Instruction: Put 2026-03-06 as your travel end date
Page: home
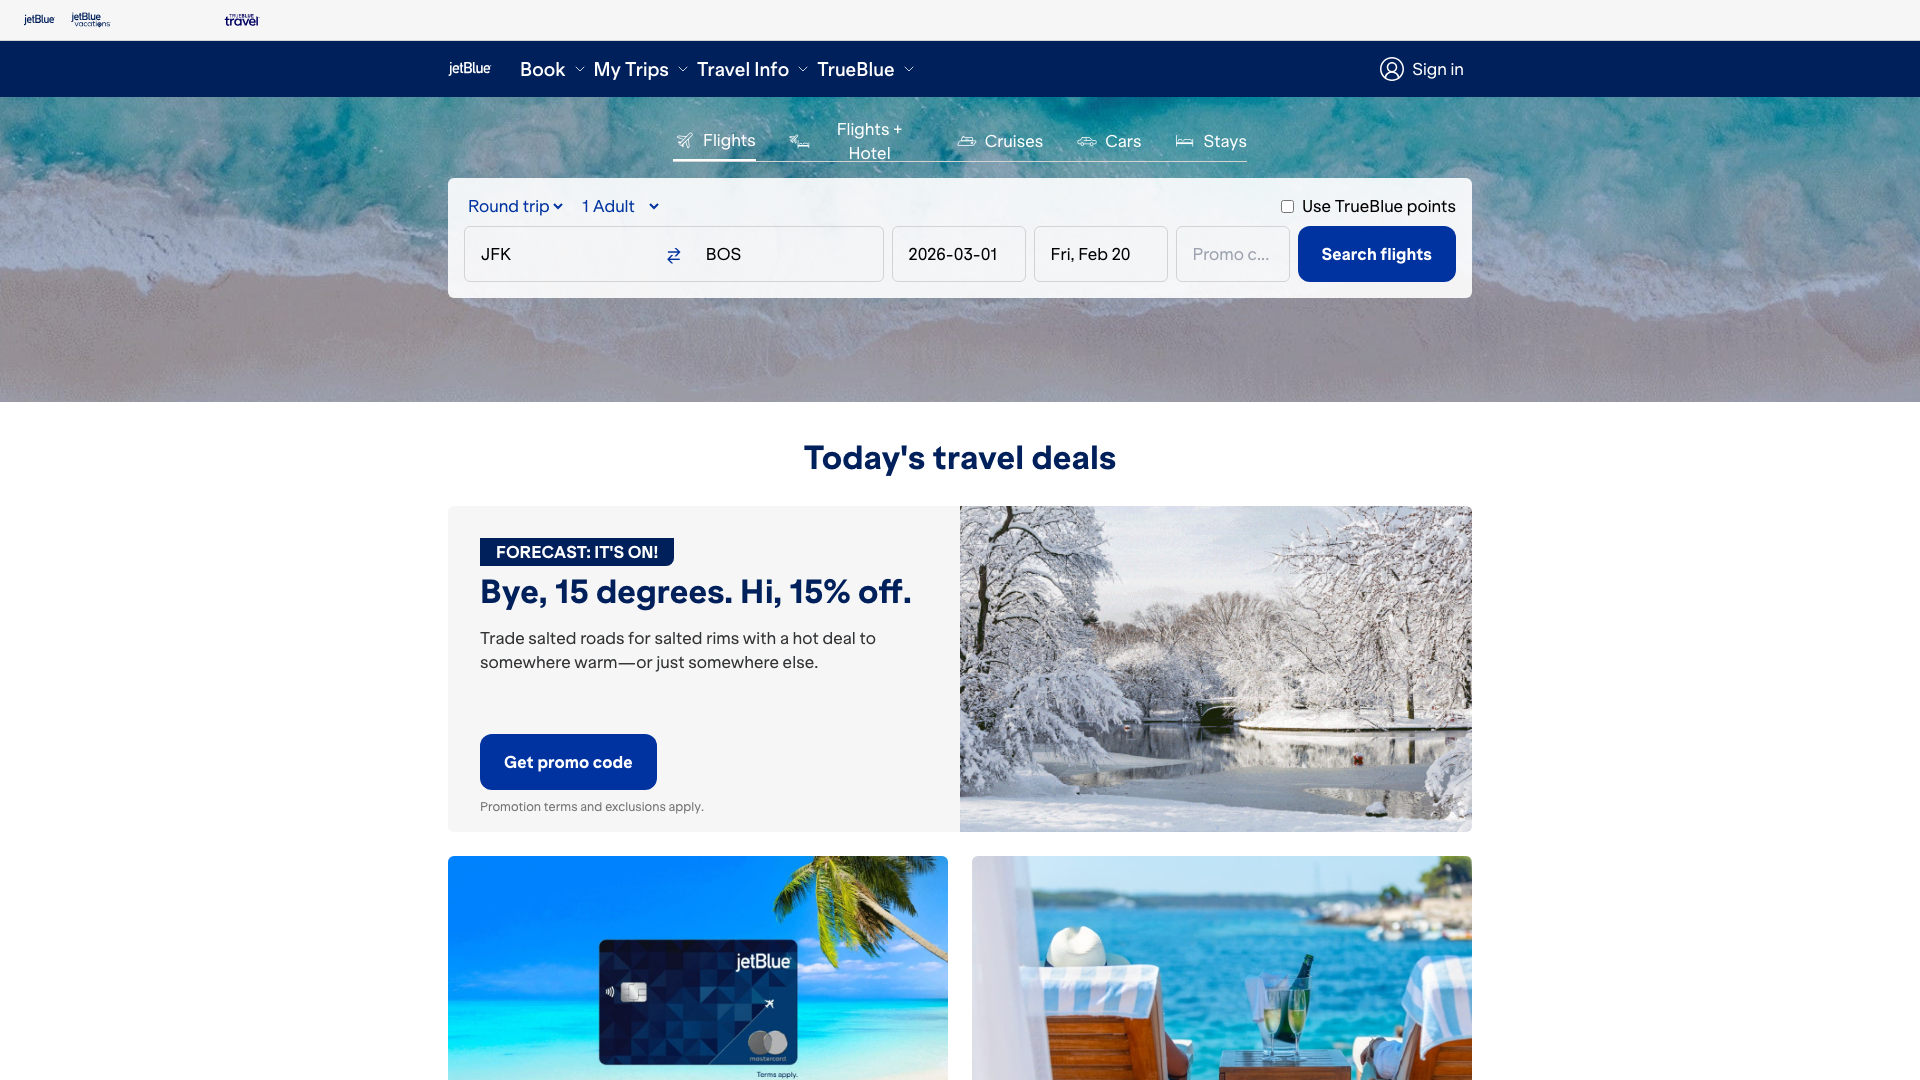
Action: type